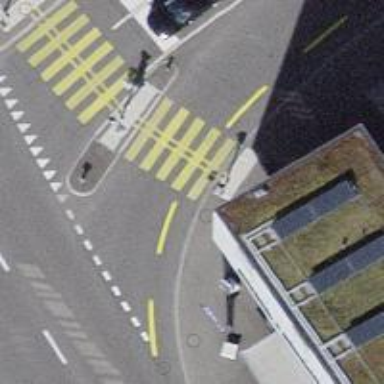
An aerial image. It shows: Crossing with traffic signals.